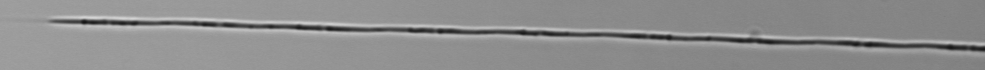
Label: Pseudo-nitzschia